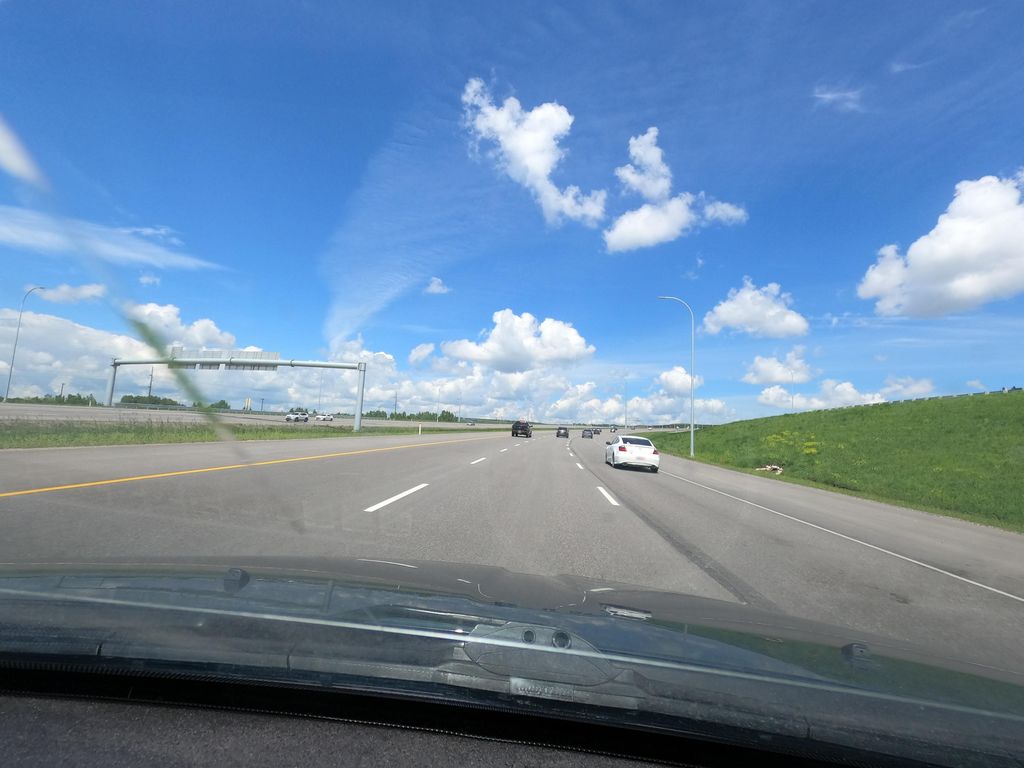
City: calgary